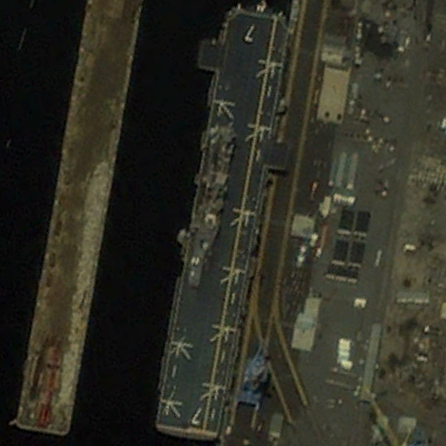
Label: assault